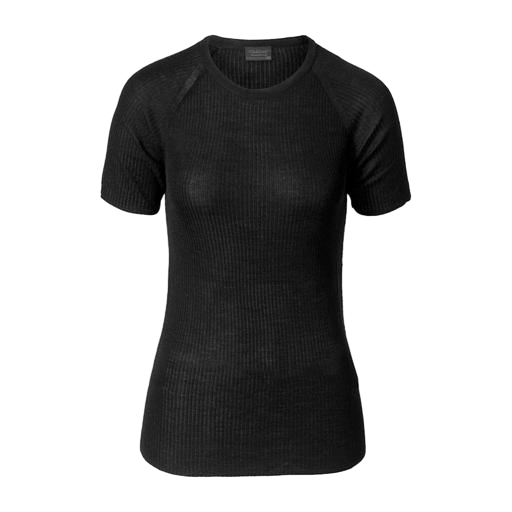
contour short sleeve, short-sleeve top, black women's t-shirt, white background